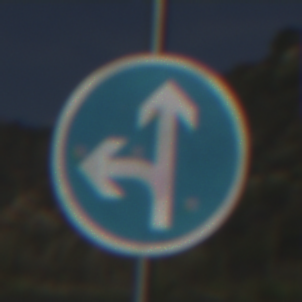
Verkehrszeichen: VorgeschriebeneFahrtrichtungGeradeausOderLinks
Umgebung: Outdoor, RoadRail
Tageszeit: MorningAfternoon
Wetter: PartlyCloudy
Licht: Natural
Jahreszeit: NotSpecified
Kontrast: HighContrast